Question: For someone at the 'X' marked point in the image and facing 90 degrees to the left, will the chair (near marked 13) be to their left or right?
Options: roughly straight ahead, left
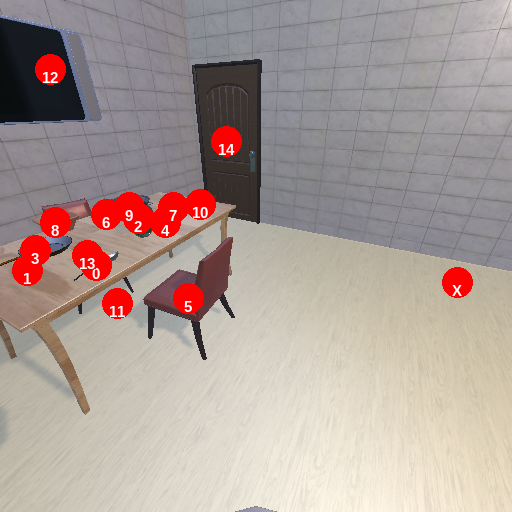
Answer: roughly straight ahead